Field crop: tomato
Growth stage: 2
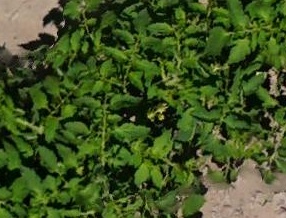
Species: tomato